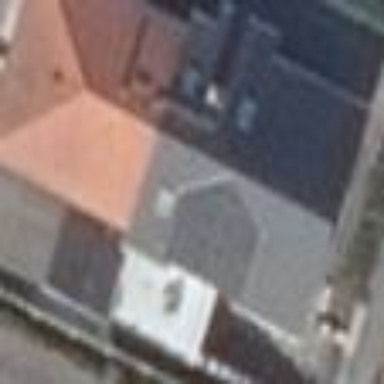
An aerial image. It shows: Detached building.